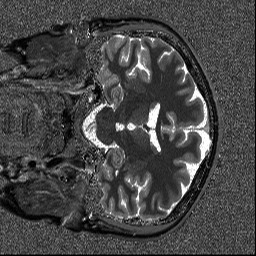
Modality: T1map
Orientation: coronal
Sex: male